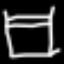
Label: bed